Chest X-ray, PA view. Patient: 43 years old, sex M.
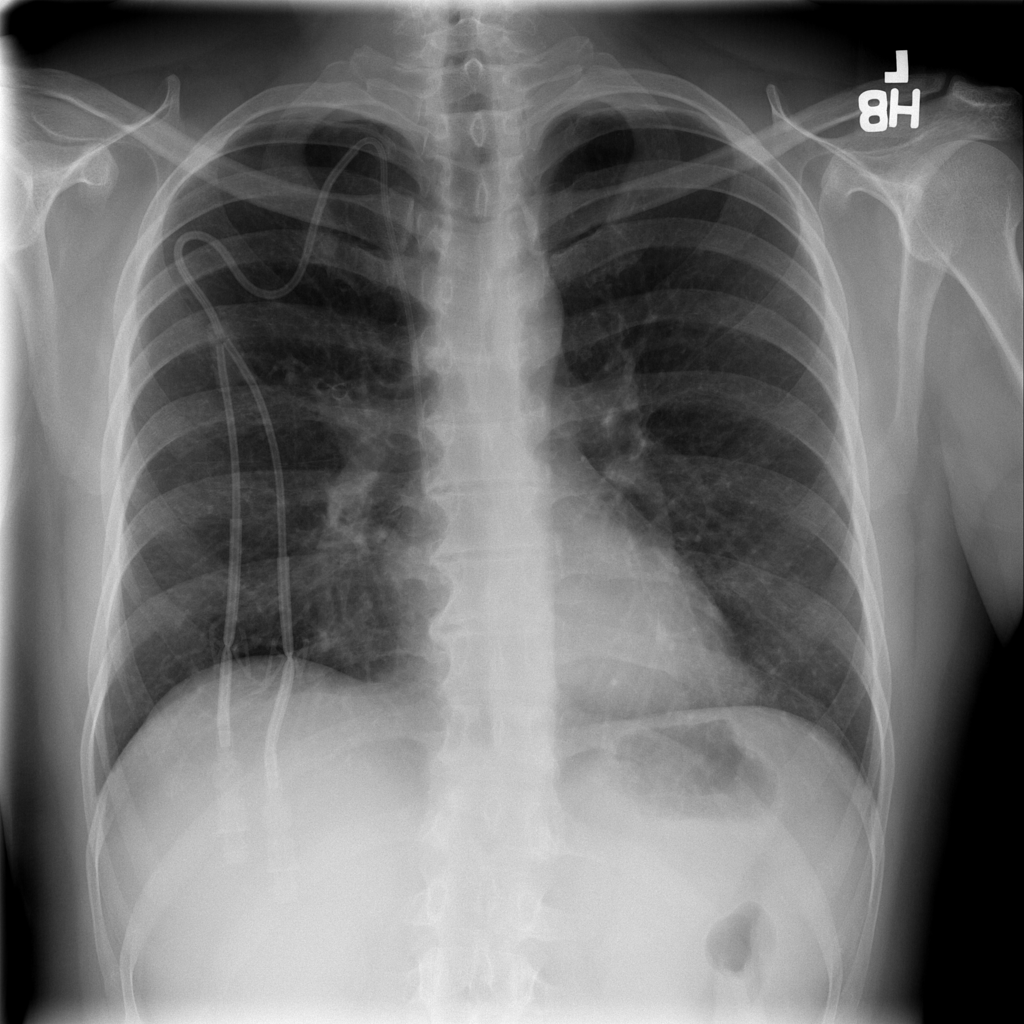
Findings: Infiltration